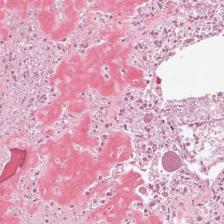
Label: Non-Viable-Tumor